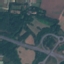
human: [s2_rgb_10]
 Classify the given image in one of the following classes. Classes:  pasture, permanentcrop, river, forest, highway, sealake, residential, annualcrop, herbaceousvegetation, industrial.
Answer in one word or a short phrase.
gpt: Highway